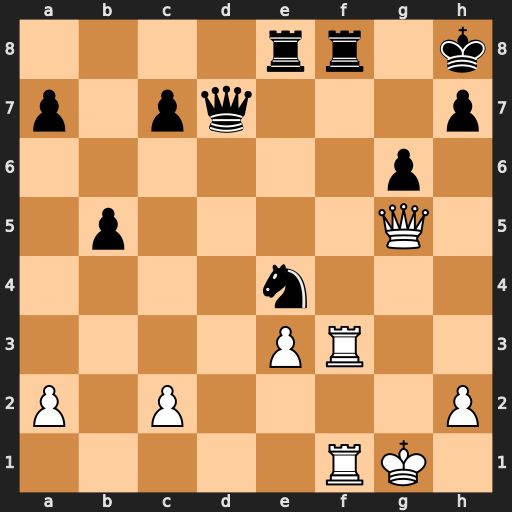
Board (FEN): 4rr1k/p1pq3p/6p1/1p4Q1/4n3/4PR2/P1P4P/5RK1
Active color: w
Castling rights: -
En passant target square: -
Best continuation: Rxf8+ Rxf8 Rxf8+